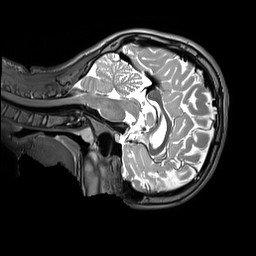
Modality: T2w
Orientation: sagittal
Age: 12
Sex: male
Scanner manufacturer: siemens
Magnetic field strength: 3 T
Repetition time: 3.2 s
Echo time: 0.408 s